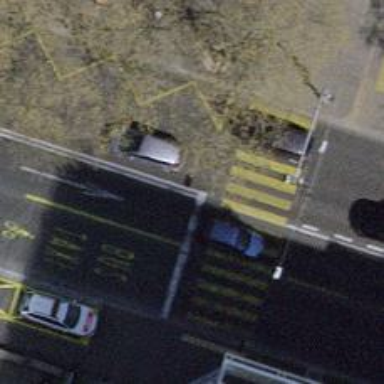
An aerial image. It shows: Secondary road with asphalt surface. It has trolley wires and lane designated for buses on the left. There is also shared busway on the left for cyclists.